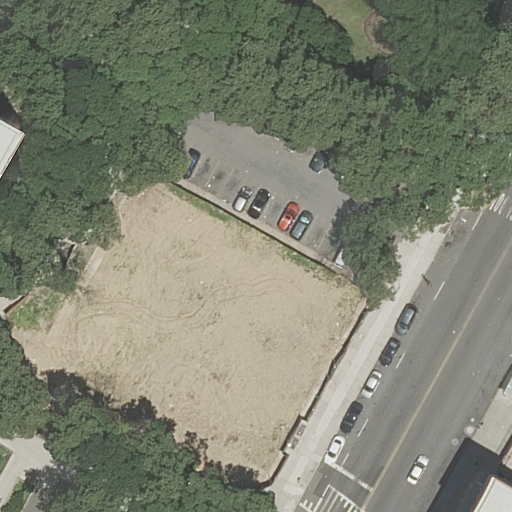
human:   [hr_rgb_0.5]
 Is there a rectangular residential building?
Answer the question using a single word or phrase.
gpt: yes

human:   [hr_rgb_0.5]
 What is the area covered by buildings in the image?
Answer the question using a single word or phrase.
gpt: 2398m2

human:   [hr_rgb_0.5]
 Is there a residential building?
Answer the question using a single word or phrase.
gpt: yes

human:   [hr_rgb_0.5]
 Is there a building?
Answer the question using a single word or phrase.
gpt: yes

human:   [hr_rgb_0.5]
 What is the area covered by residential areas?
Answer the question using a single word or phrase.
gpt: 4140m2

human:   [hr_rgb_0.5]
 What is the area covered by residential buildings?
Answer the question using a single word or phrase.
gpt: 2398m2

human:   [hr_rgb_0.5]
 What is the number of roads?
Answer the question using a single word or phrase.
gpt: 1

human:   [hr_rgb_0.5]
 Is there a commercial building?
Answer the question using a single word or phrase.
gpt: no

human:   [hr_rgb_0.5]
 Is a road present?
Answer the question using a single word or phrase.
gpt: yes

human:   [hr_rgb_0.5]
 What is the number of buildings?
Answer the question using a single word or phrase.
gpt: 3

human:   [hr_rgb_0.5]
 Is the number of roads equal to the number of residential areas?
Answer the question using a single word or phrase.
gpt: yes

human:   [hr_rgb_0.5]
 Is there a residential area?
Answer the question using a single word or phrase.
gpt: yes

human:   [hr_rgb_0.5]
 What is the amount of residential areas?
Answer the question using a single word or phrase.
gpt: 1

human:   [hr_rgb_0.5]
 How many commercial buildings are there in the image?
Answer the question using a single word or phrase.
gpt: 0

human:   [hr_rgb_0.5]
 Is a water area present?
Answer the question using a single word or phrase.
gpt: no

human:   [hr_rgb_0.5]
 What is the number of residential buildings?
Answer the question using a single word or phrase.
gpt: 3

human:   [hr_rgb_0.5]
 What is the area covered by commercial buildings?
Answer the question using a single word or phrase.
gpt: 0m2

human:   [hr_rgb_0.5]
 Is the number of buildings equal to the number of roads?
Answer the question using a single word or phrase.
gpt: no

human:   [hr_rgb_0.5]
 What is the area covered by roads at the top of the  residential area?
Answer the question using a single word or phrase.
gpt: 0m2

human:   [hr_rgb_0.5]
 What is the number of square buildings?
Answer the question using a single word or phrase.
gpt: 0

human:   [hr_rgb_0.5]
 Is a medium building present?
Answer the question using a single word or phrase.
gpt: yes

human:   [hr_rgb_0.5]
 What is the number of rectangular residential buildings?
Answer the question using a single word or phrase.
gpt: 3

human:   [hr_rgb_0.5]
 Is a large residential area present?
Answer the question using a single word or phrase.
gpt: yes

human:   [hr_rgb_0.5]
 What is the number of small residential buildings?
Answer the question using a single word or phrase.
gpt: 1

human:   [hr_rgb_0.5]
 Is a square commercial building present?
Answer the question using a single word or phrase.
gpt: no

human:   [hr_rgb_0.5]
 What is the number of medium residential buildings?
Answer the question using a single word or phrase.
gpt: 1

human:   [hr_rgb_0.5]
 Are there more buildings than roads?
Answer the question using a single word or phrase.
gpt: yes

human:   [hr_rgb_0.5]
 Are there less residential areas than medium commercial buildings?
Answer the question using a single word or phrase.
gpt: no

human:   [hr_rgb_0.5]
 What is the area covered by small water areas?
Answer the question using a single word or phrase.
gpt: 0m2

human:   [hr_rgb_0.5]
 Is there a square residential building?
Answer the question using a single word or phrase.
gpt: no

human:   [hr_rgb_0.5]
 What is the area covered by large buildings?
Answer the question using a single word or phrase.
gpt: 2073m2

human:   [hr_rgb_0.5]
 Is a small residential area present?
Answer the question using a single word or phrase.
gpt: no

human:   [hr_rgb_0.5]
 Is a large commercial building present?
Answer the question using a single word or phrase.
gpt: no

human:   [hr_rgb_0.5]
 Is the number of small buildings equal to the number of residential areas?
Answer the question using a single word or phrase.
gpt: yes

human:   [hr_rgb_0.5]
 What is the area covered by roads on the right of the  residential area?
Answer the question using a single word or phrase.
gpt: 0m2

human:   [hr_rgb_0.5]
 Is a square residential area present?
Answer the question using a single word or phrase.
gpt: no

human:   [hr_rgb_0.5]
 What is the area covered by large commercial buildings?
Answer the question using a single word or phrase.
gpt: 0m2

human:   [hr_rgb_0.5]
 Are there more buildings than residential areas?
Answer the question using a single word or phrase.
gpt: yes

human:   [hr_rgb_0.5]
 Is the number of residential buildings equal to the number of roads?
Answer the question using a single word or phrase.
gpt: no

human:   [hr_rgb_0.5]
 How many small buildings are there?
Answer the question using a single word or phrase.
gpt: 1

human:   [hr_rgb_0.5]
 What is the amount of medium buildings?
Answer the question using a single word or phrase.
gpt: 1

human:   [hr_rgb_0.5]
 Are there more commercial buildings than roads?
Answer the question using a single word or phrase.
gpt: no

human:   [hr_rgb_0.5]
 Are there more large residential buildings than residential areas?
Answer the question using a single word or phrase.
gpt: no

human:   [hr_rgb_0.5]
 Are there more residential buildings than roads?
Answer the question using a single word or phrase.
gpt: yes

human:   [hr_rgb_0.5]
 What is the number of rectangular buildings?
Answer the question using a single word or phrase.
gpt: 3

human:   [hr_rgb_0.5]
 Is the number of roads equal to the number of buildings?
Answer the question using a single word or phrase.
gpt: no

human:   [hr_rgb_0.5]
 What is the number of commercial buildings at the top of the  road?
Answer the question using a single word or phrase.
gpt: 0

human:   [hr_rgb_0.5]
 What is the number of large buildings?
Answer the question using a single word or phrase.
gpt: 1

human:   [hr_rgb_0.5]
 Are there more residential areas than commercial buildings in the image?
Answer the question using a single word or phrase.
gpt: yes

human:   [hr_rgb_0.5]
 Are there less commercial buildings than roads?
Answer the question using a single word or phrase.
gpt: yes

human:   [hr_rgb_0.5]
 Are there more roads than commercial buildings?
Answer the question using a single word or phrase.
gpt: yes

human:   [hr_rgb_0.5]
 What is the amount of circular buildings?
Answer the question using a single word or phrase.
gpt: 0

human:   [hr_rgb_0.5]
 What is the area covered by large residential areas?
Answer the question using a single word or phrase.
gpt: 4140m2

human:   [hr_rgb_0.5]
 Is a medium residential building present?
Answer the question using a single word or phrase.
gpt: yes

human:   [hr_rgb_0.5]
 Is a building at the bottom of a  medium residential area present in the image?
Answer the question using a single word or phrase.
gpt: no

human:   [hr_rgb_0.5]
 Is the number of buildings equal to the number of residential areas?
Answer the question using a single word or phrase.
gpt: no

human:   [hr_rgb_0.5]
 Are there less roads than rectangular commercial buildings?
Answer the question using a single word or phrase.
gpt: no

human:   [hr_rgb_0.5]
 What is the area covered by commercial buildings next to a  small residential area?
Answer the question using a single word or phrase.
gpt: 0m2

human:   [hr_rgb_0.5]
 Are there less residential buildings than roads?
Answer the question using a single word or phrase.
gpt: no

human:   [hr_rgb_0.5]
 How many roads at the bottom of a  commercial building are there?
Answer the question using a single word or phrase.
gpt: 0

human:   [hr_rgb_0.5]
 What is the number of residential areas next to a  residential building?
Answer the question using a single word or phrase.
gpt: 1

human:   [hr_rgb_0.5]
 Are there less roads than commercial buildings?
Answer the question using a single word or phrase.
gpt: no

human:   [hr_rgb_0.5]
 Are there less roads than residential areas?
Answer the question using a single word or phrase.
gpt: no

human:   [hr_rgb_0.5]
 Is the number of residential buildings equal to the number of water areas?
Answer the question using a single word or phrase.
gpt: no